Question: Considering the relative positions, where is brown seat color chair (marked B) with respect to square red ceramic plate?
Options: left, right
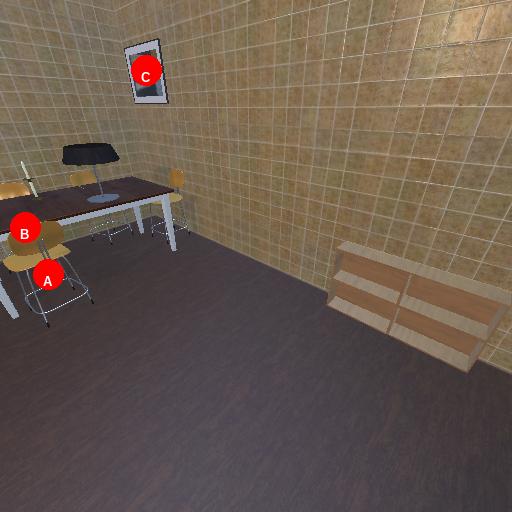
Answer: left